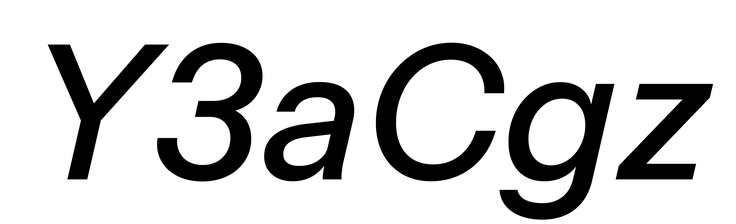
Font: InstrumentSans-Italic_Medium_Italic